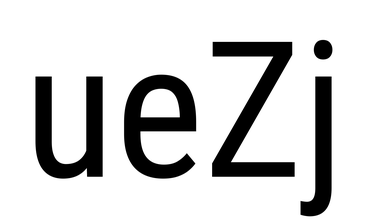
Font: Roboto_Condensed_Regular